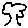
Label: tree